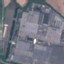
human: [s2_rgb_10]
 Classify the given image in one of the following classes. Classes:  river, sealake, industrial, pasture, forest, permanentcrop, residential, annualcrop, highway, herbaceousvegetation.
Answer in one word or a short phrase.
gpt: Industrial